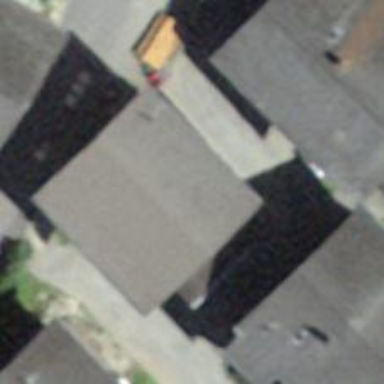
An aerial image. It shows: Convenience shop.